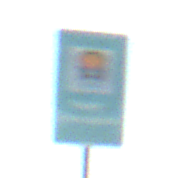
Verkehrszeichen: Wasserschutzgebiet
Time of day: MorningAfternoon
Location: Outdoor (Special)
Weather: Clear
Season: NotSpecified
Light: Natural